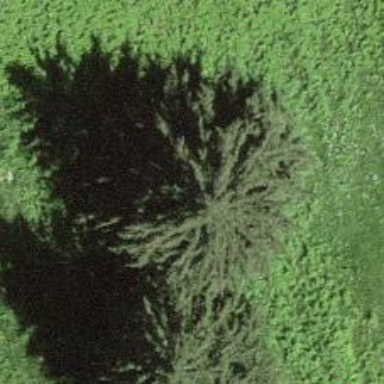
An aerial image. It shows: Beautiful tree in nature.